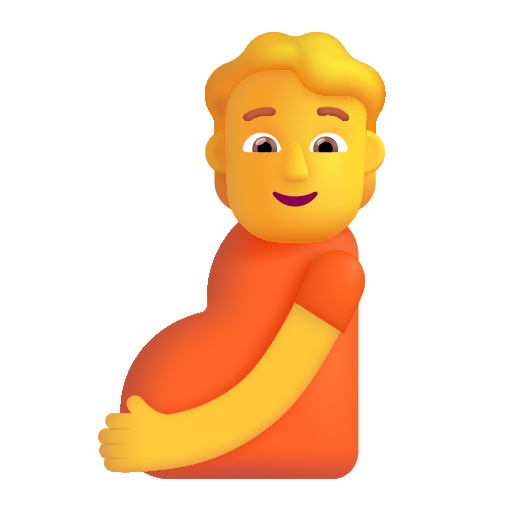
pregnant person color default